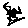
Label: hexagon